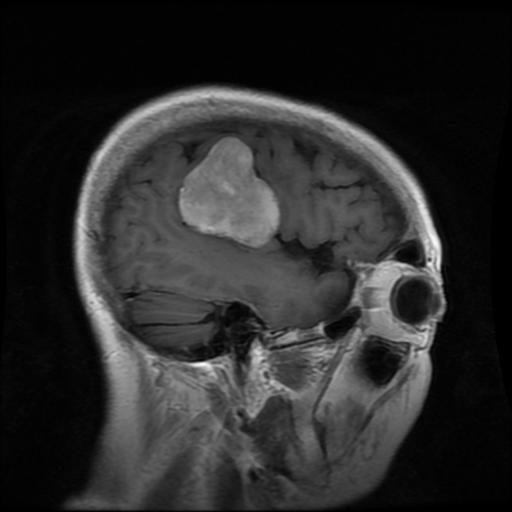
Label: meningioma